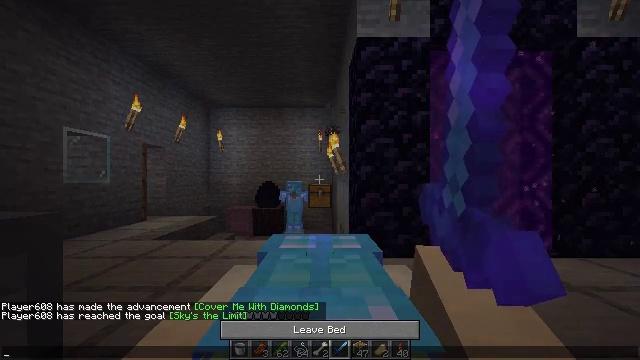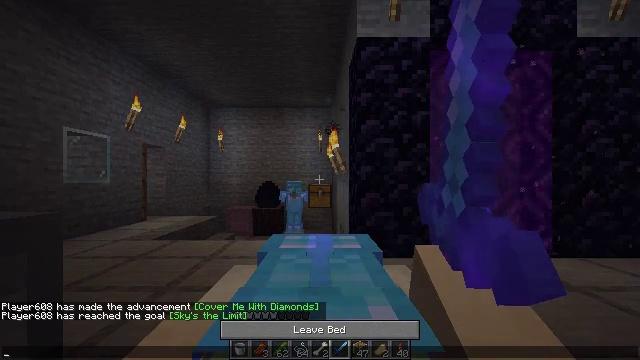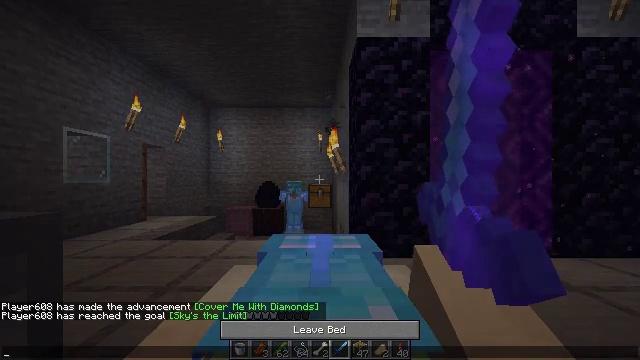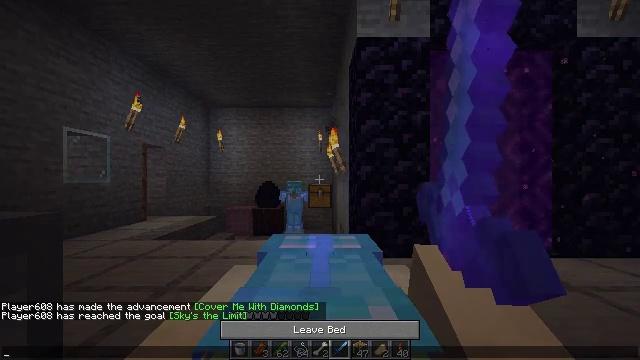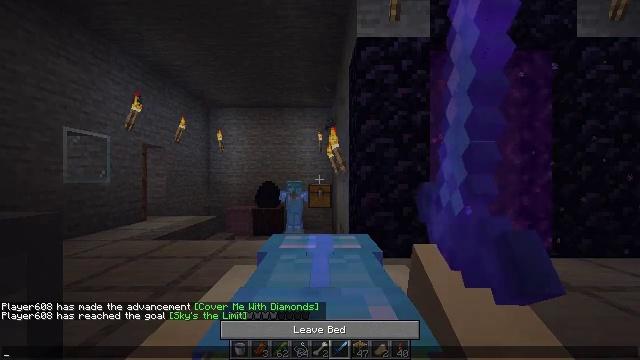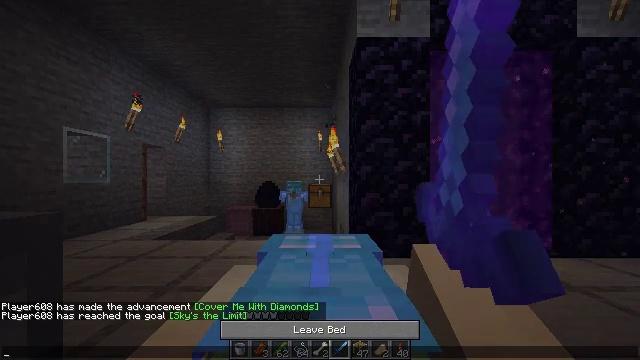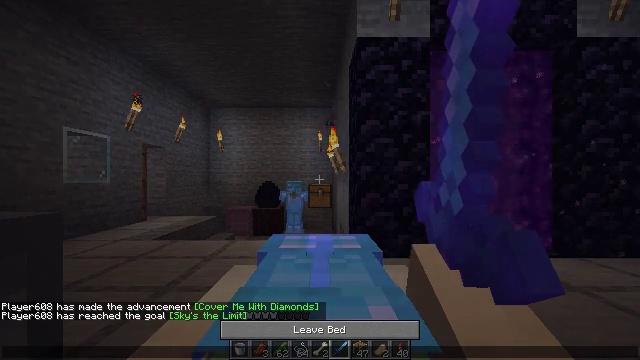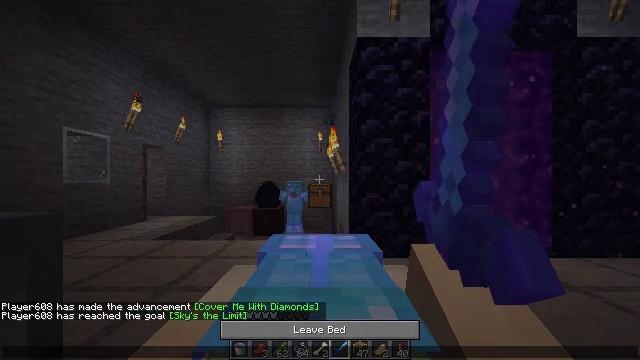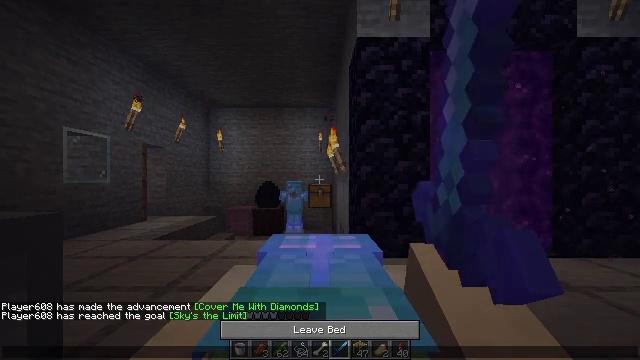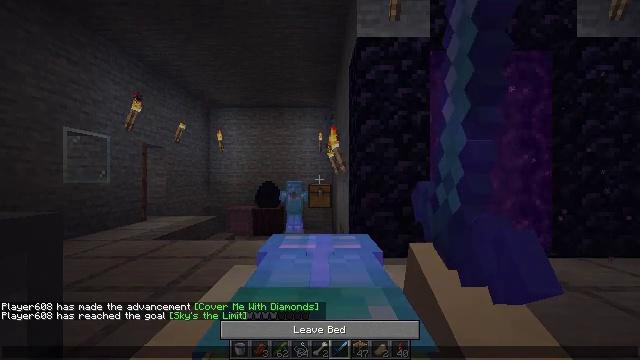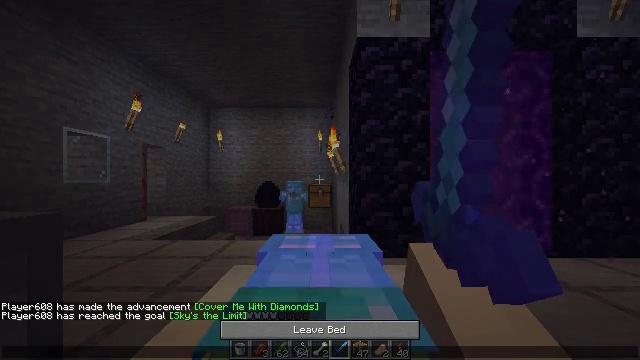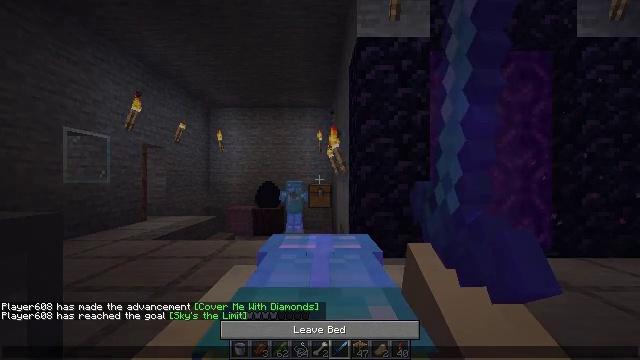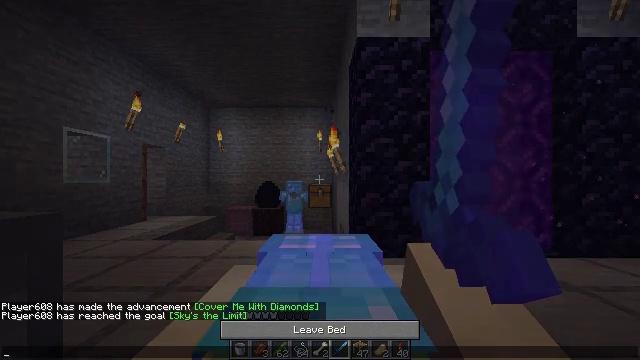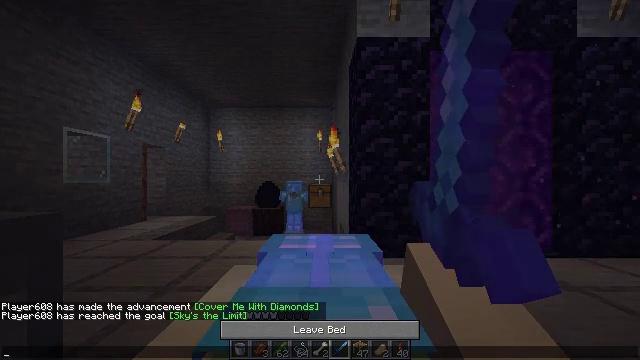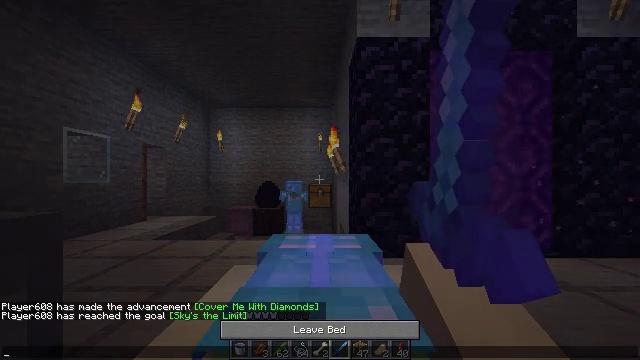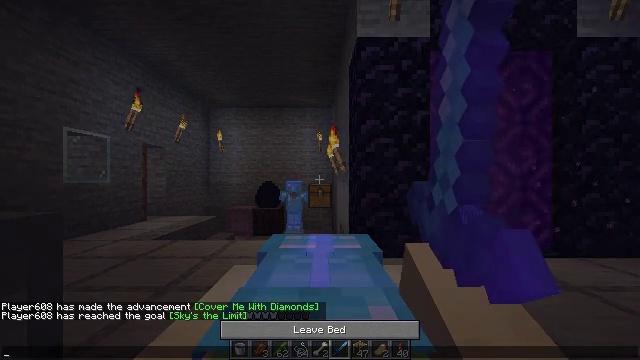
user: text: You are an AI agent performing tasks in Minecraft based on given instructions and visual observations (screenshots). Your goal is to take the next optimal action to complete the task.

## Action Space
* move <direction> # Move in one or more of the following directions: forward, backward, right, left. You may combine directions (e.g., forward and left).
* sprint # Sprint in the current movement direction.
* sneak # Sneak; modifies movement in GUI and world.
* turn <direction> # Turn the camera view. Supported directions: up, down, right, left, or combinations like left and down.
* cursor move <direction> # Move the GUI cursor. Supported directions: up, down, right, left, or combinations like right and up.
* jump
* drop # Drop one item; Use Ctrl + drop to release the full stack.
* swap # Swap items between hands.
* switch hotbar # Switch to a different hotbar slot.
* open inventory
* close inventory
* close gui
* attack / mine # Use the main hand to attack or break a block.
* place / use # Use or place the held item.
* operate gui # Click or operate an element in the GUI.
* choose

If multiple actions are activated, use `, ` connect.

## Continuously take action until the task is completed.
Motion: motion action
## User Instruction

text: Use bamboo and some string to create scaffolding in the crafting table.
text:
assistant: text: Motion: no_op
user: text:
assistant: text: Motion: no_op
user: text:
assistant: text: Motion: no_op
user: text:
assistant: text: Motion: no_op
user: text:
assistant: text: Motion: no_op
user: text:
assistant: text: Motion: no_op
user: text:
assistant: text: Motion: no_op
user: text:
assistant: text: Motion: no_op
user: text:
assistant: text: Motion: no_op
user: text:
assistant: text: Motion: no_op
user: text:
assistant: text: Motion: no_op
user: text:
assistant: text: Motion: no_op
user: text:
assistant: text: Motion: no_op
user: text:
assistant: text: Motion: no_op
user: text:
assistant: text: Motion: no_op
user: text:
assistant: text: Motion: no_op
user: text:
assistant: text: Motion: no_op
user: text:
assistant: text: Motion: no_op
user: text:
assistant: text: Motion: no_op
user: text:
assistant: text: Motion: no_op
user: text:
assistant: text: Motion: no_op
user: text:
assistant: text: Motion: no_op
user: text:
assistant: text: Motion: no_op
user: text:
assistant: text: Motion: no_op
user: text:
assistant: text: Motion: no_op
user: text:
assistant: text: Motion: no_op
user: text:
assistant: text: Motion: no_op
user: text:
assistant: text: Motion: no_op
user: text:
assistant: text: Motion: no_op
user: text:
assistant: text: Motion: no_op